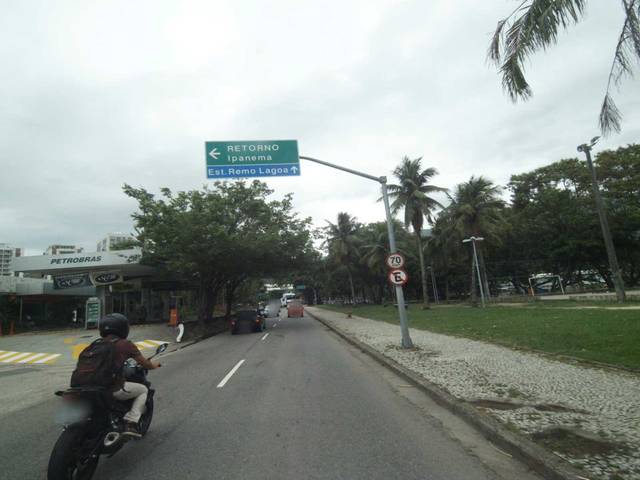
Region: Brazil
Coordinates: -22.98, -43.216